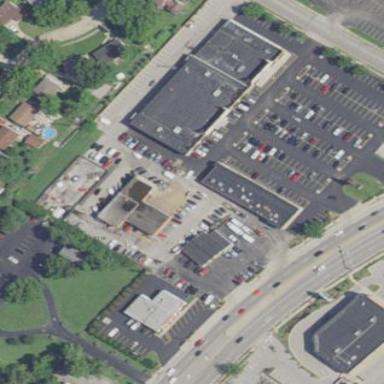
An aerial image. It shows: Retail area.